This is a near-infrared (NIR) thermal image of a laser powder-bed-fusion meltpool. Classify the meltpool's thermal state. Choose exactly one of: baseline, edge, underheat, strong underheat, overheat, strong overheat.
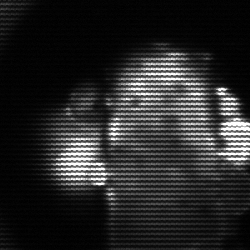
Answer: strong underheat